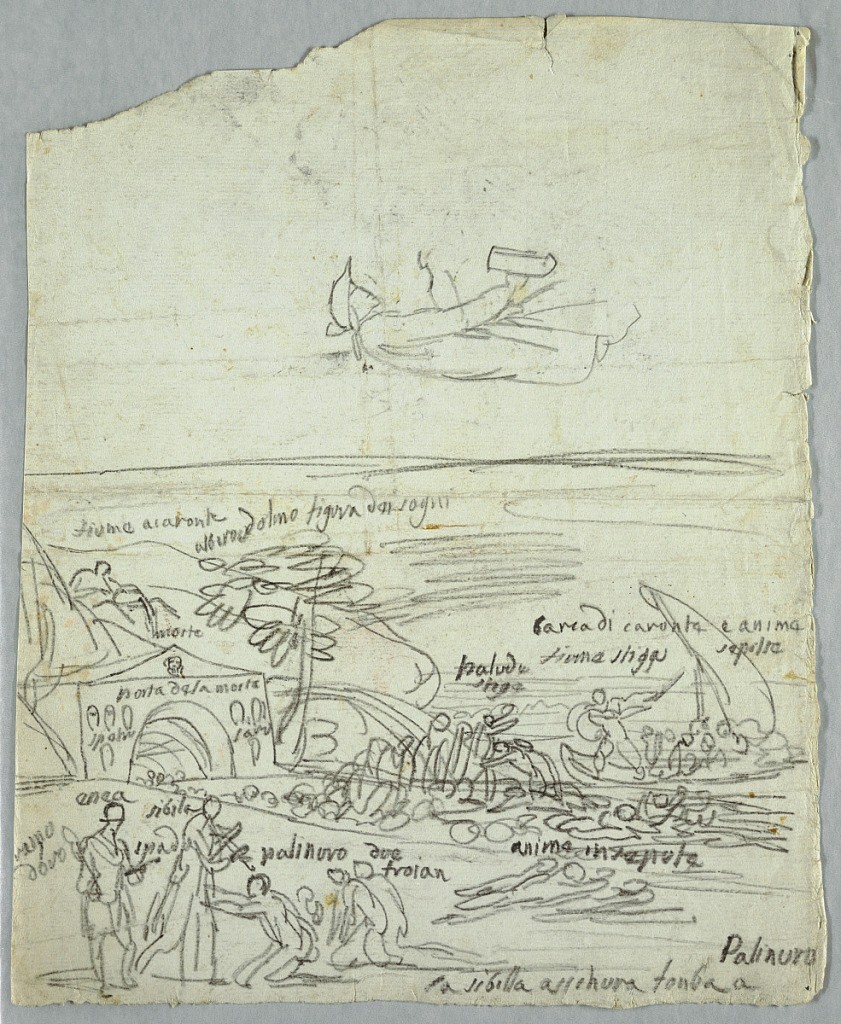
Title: Sketches for a Classical Scene
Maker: Felice Giani, Italian, 1758–1823
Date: ca. 1800
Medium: Black crayon on paper
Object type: Drawing
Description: A loosely drawn scene shows figure in the foreground, with a tented structure (mausoleum?) behind. Figures labeled from classical mythology.  Detail of a man above.